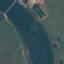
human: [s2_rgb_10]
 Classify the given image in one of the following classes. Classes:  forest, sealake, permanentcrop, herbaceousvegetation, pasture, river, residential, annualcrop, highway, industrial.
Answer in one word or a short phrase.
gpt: River